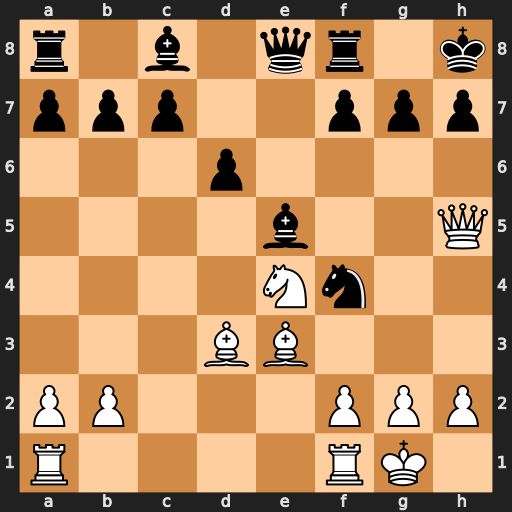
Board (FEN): r1b1qr1k/ppp2ppp/3p4/4b2Q/4Nn2/3BB3/PP3PPP/R4RK1
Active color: w
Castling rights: -
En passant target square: -
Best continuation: Bxf4 f5 Qxe8